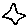
Label: star